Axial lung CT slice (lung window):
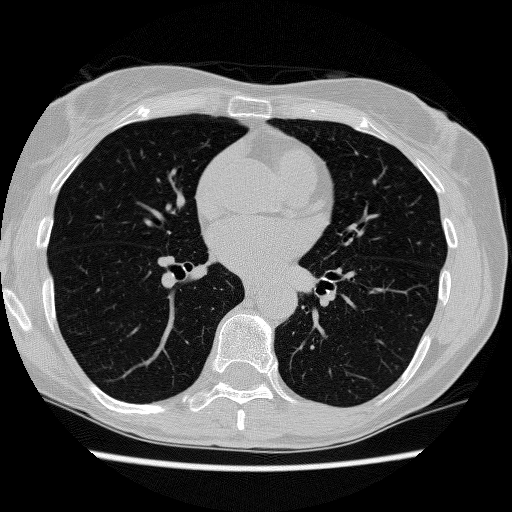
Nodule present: no